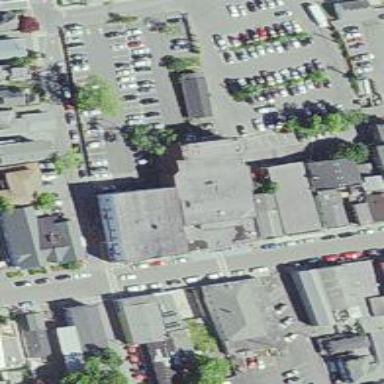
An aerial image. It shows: Cinema.